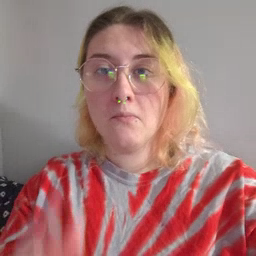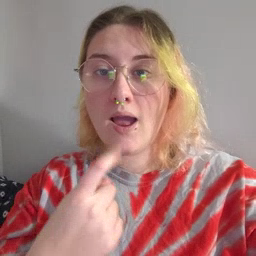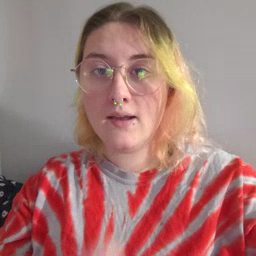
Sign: red